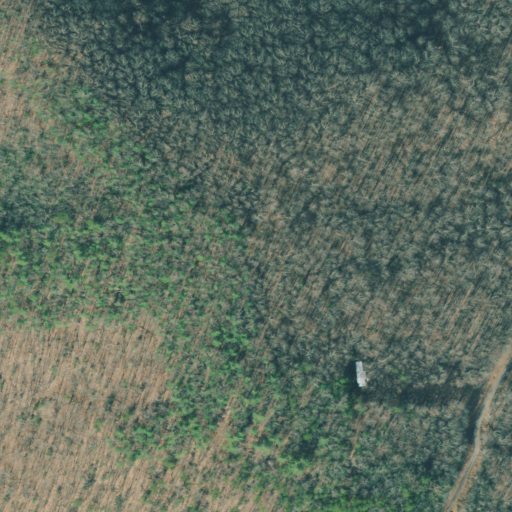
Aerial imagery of mountain in Georgia named Truelove Knob containing deciduous forest, mixed forest, and open development